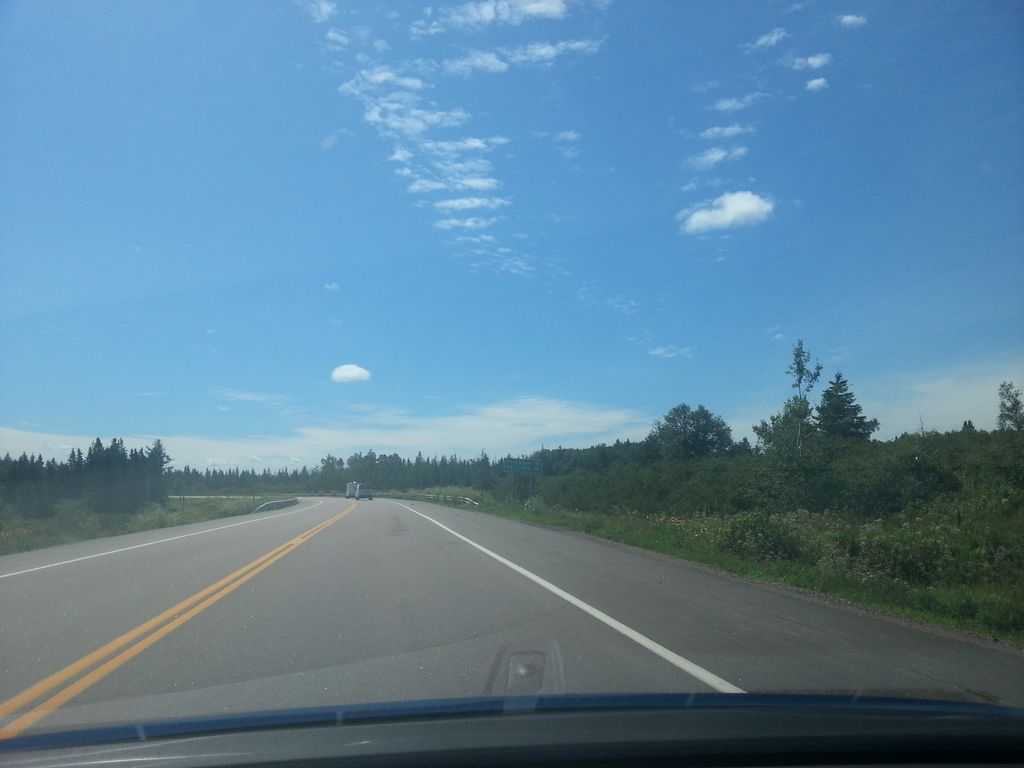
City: charlottetown